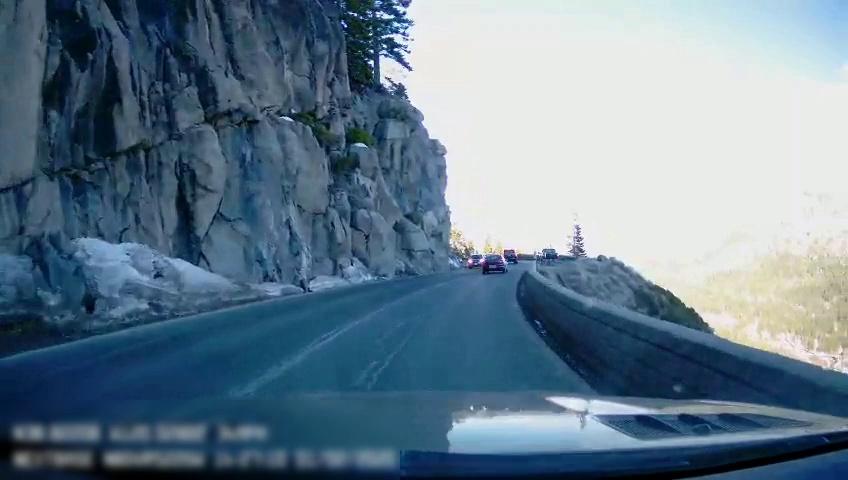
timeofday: Day
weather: Sunny
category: Drivable Space
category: Vehicles | SUV
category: Vehicles | SUV
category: Vehicles | Car
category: Vehicles | Truck
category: Lanes | Opposite Lane
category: Lanes | Current Lane
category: Lanes | Opposite Lane
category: Lanes | Current Lane